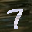
Label: 7